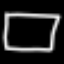
Label: square